Field crop: maize
Growth stage: 2
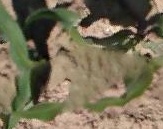
Species: maize